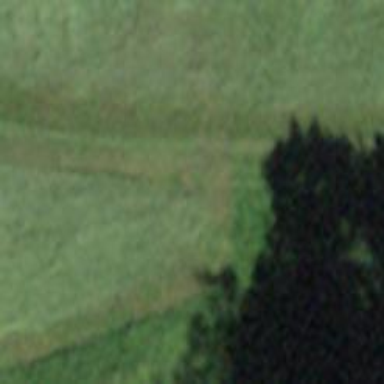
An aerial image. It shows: Grass track with grade5 tracktype.